Interaction volume radius: 10 \u00c5
Interaction volume height: 25 \u00c5
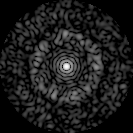
Disorder parameter: 0.8519